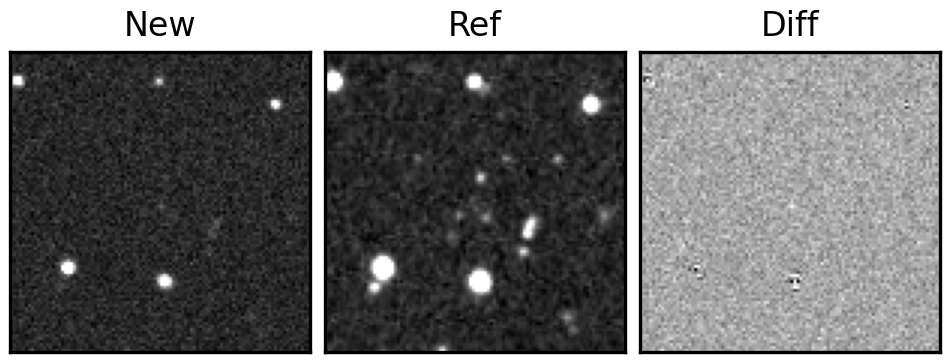
Label: real